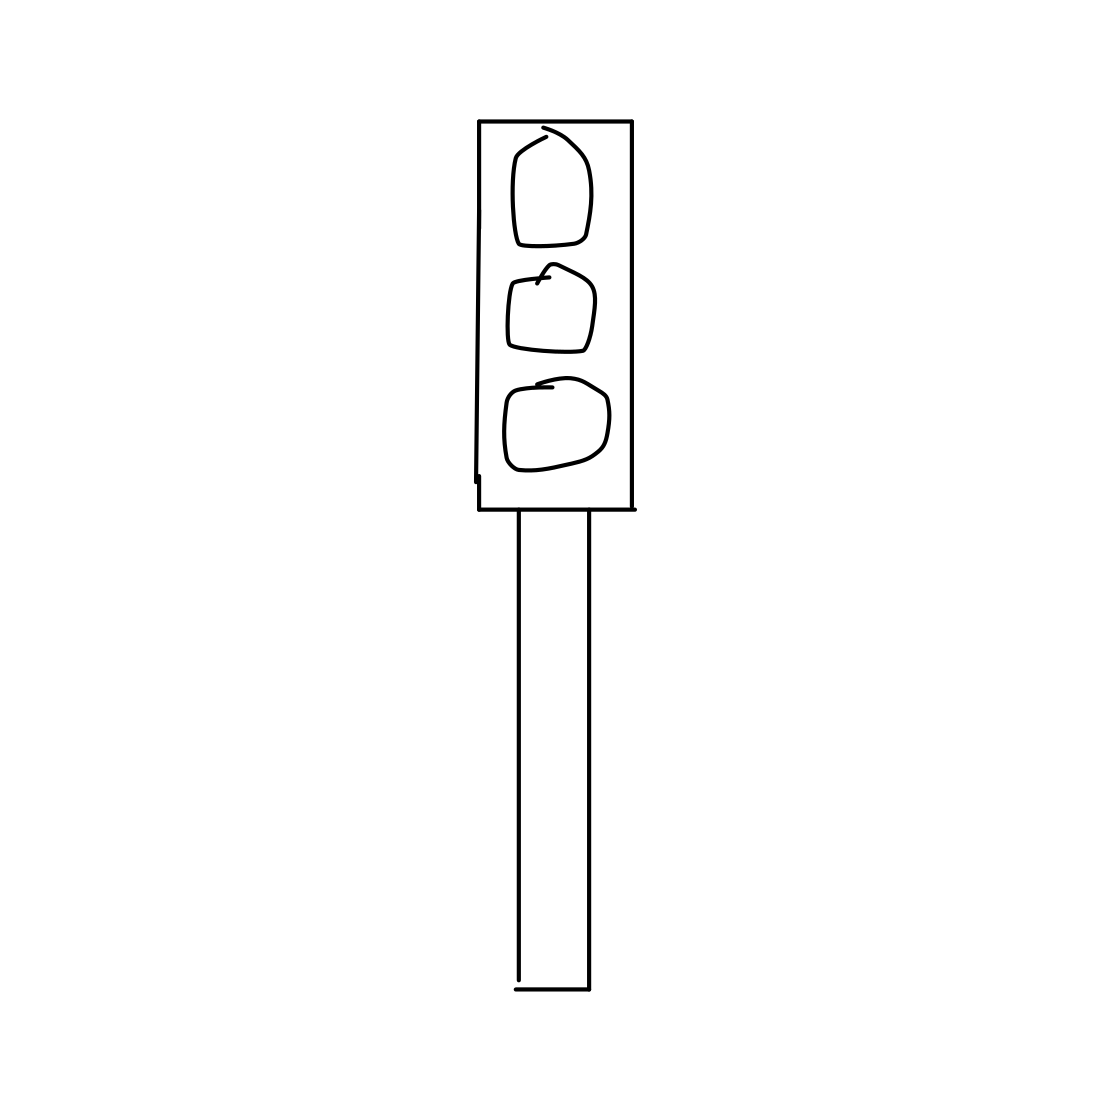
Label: traffic light